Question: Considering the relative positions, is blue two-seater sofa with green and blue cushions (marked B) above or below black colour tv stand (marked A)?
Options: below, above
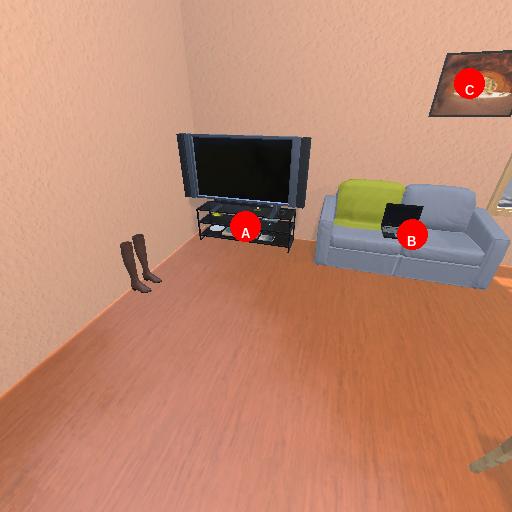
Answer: below